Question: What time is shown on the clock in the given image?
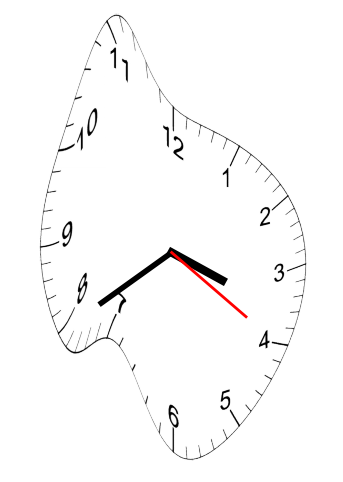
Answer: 03:39:20